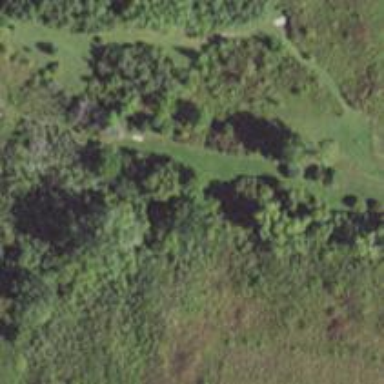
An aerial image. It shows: Disc golf tee area.